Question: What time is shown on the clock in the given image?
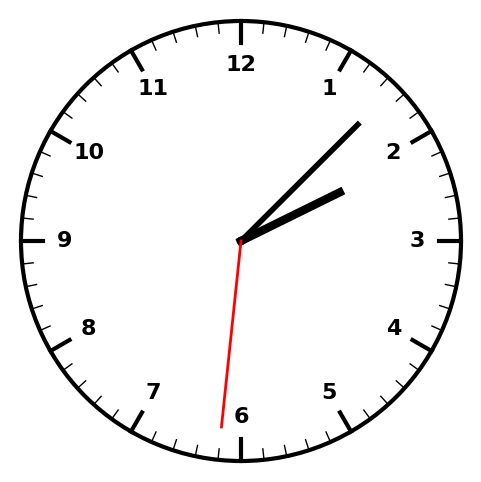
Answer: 02:07:31